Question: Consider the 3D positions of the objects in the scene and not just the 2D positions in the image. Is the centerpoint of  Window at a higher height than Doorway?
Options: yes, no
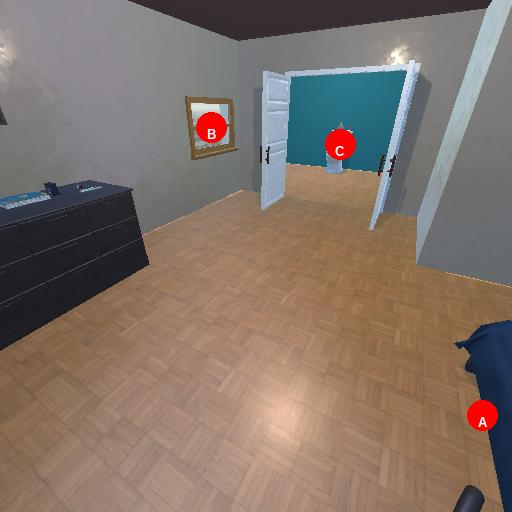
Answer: yes